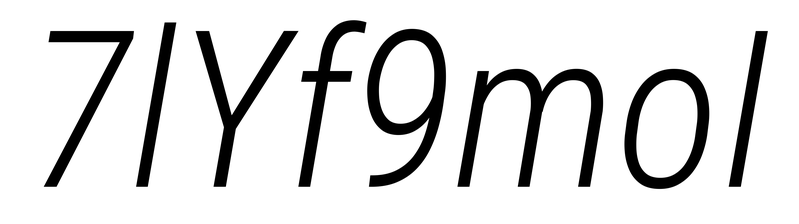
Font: Roboto-Italic_Condensed_Light_Italic